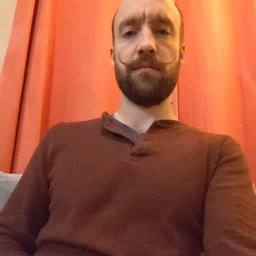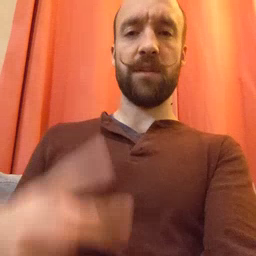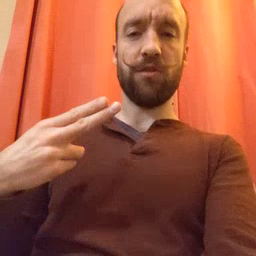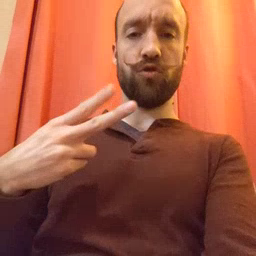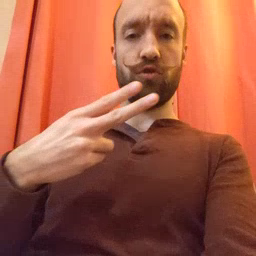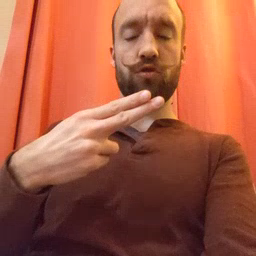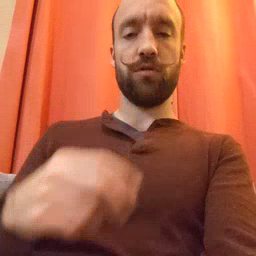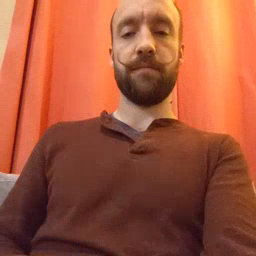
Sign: scissors